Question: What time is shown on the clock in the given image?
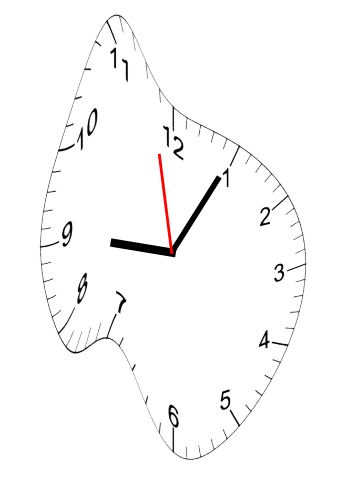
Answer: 09:04:58